Question: I have obtained data from UV/Vis

My Goal is to find a wavelength after 330nm and find the maximum absorbance. So in this case the highest value would be around 0.4 at 420nm
CSV file looks like this
'''
Wavelength (nm) Absorbance (AU) Std.Dev.
190 2.458802223 0.012281572
191 2.523416042 0.011004285
192 2.609054089 0.014727822
193 2.<PHONE> 0.<PHONE>
.
.
'''
and so on
Here is my code
'''
import os
import sys
import matplotlib.pyplot as plt
import csv
import numpy as np
Rhod = open('Rhodamine.CSV', 'r+')
text = Rhod.read()
Rhod.close()
x = text.split('
')
f = np.loadtxt(x, delimiter=',', skiprows=1, unpack=True)
x = f[0]
y = f[1]
'''
I've changed array using np.loadtext.
But I'm stuck here
I have used
'''
for x in range(330,900):
print(int(max(y)))
'''
But this one prints whole array of y, (900-330) times.
Thanks guys!
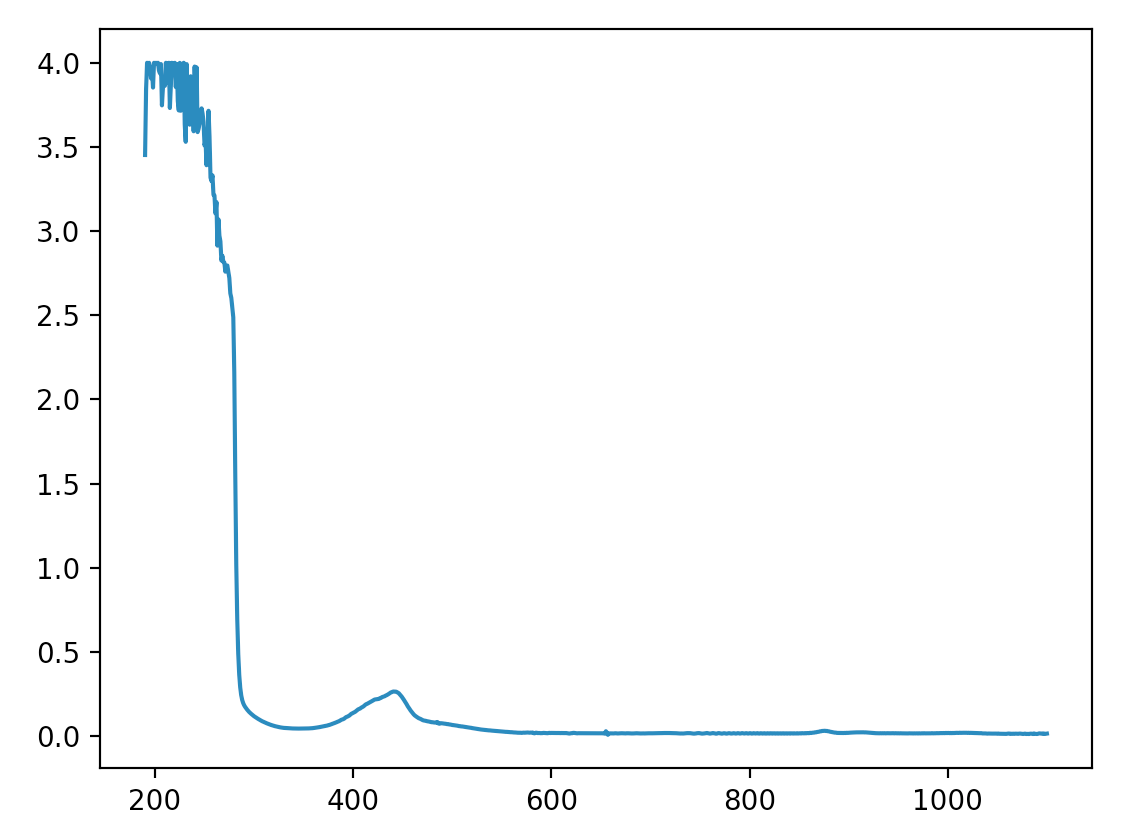
Answer: In order to read in the data that you show, one needs to use 'delimiter = ' '' instead of ','. But that could be an issue of copying.
Now having two arrays where you want to find the value of the one ('x') at the position where the other ('y') is maximal, you can do
'''
x[np.argmax(y)]
'''
wherre <URL> finds the index of the maximum value.
Directly using 'x', 'y' would of course give the unwanted result around 190. So you first need to slice the array. In your case it seems that the step between x values is equal and '1'. This makes it extremely easy:
'''
xc = x[330-int(x.min()):]
yc = y[330-int(x.min()):]
print xc[np.argmax(yc)]
'''
For the more general case you can use boolean slicing,
'''
xc = x[x >= 330]
yc = y[x >= 330]
print xc[np.argmax(yc)]
'''
'Rhodamine'